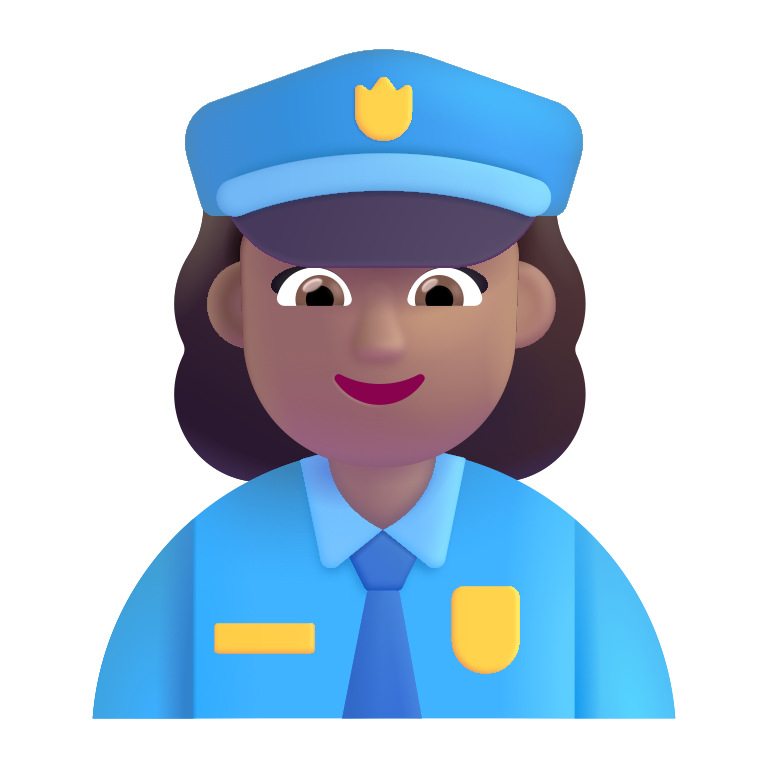
woman police officer color